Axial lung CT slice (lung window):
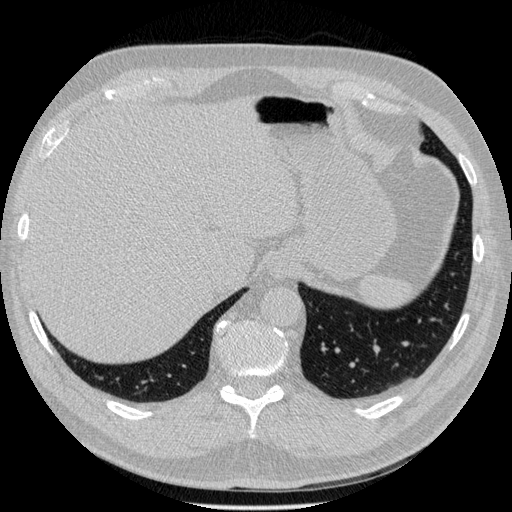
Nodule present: no